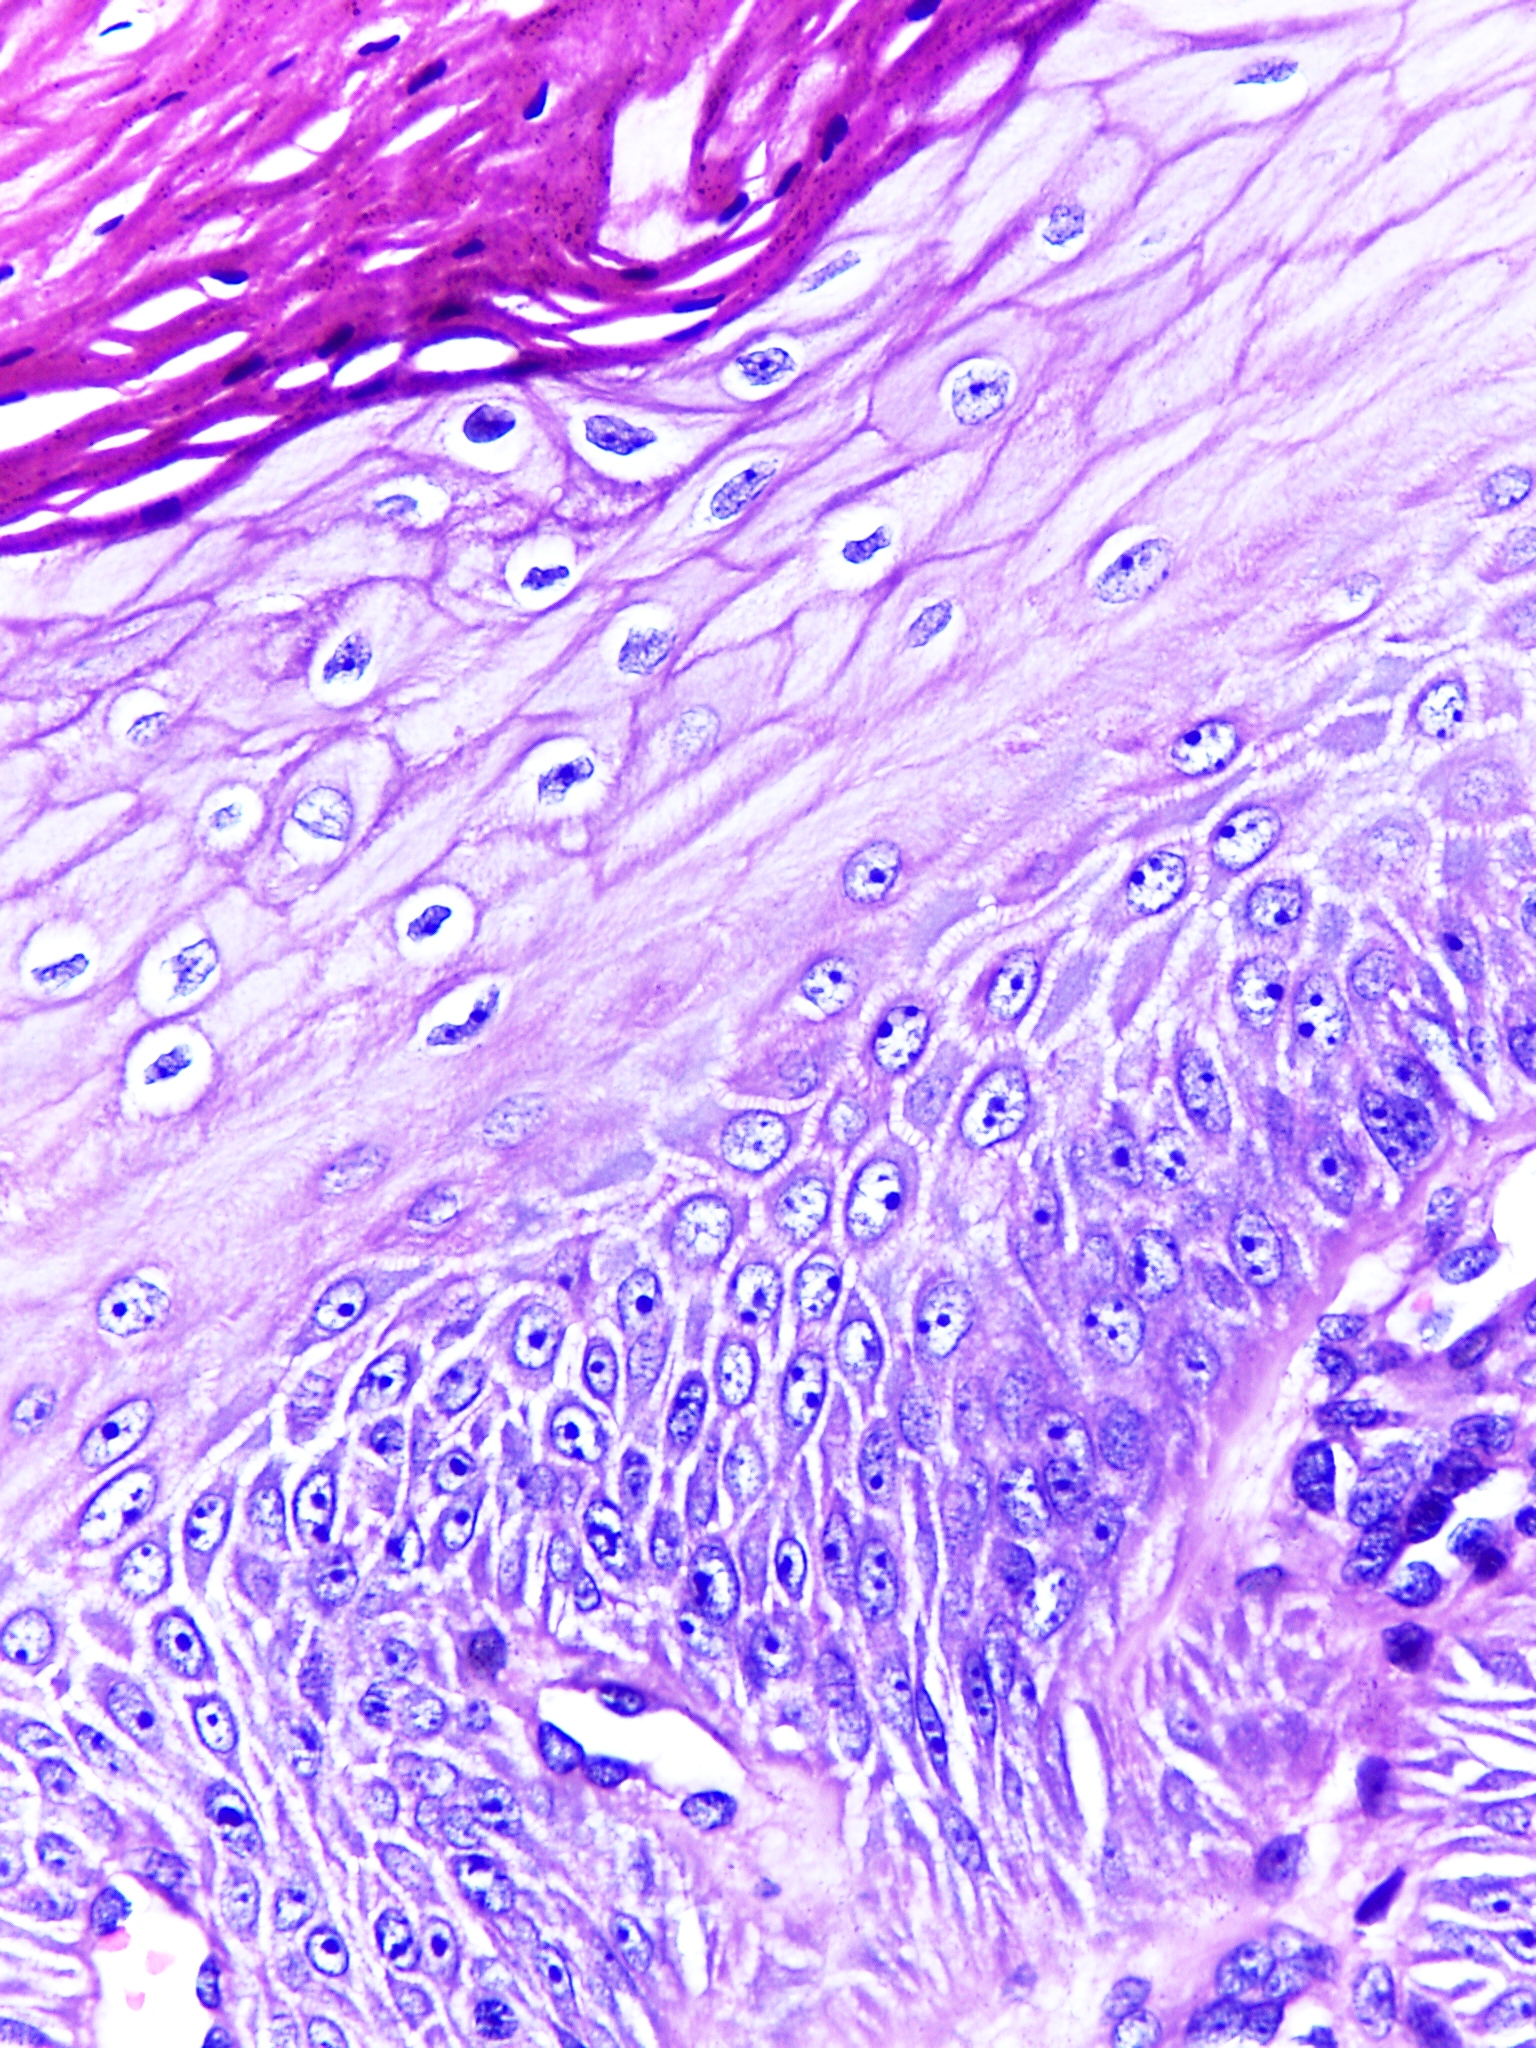
Diagnosis: OSCC